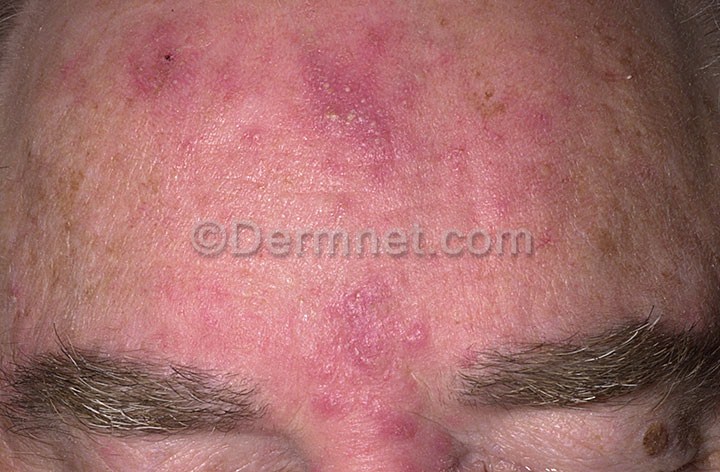
Disease: Acne and Rosacea Photos